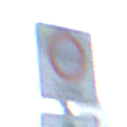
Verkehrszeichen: BeginnUmweltzone
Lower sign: FreistellungVomVerkehrsverbot3
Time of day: SunriseSunset
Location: Outdoor (Urban)
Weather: Clear
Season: NotSpecified
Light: Natural